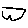
Label: car